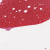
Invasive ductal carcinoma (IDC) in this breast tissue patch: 0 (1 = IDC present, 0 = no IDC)